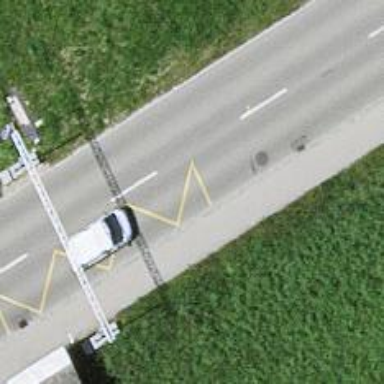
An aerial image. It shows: Bus stop with stop position for public transport.